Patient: sex M, age 45
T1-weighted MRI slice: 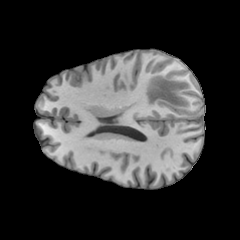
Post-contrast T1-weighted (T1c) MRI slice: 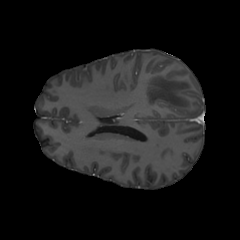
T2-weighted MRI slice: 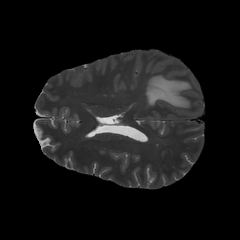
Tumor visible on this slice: yes
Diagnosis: Glioblastoma, IDH-wildtype
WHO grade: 4